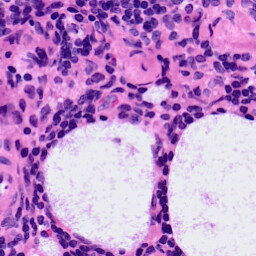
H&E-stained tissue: LymphNode